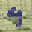
Label: 9